Question: I am trying to convert a Collection to a DataTable, so that I can bind it to a gridview. (If there is another way of doing this, I am open to ideas)
This is what the collection looks like:
'''
public class CustomerCollection
{
[JsonProperty("customer")]
public IEnumerable<customer> Customer { get; set; }
}
public class customer
{
[JsonProperty("customer-name")]
public string strCustomerName { get; set; }
[JsonProperty("customer-address")]
public List<string> lCustomerAddress { get; set; }
}
'''
The end result looks like this:

The problems that I am getting occur when trying to bind it to the gridview. I get errors like:
'''
Data source is an invalid type. It must be either an IListSource, IEnumerable, or IDataSource.
'''
And when using a Helper class to try and convert it to a DataTable, I get:
'''
The type arguments for method 'CollectionHelper.ConvertTo<T>(System.Collections.Generic.IList<T>)' cannot be inferred from the usage. Try specifying the type arguments explicitly.
'''
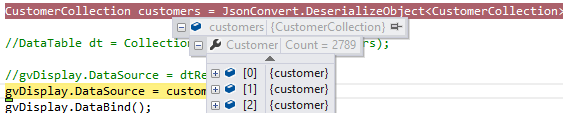
Answer: You should bind your grid view to the 'Customer' collection property:
'''
gvDisplay.DataSource = customers.Customer;
'''
The reason why your code doesn't work is because you were binding it directly to the 'customers' variable which is of type 'CustomerCollection' which in turn (despite its name) is not a collection at all, it's just a simple .NET class with a 'Customer' property.